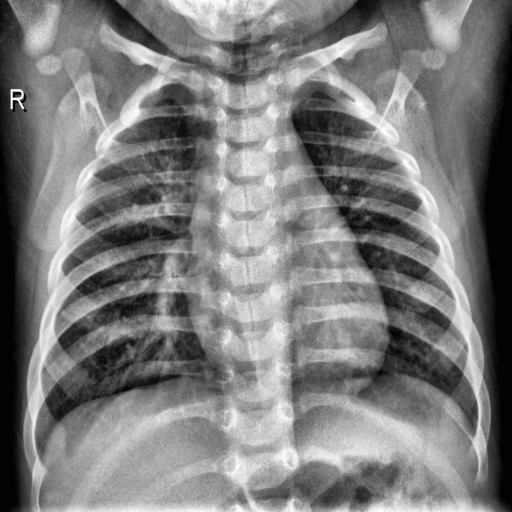
Finding: NORMAL